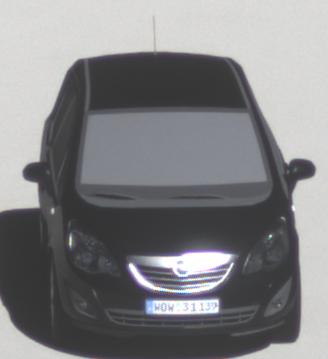
Make: Opel
Model: Meriva 1.4
Detailed model: Meriva (B)
Model produced from: 2010/05
Model produced until: 2013/11
Doors: 5
Color: black
Road condition: dry road
Daytime: morning or afternoon
Contrast: high contrast